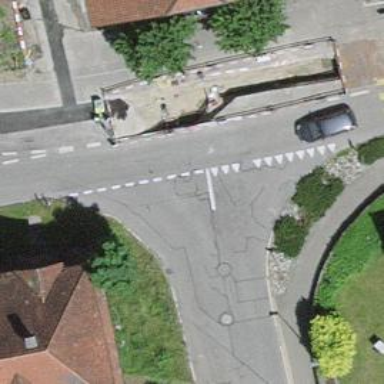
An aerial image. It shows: Road with "give way" sign.